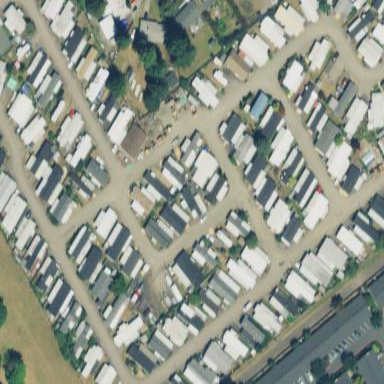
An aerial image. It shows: Residential area known as trailer park.